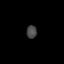
Tissue: lung
Cell type: Epithelial cells
Senescence score: 0.167
Nuclear area (px): 129
Mean DAPI intensity: 71.806